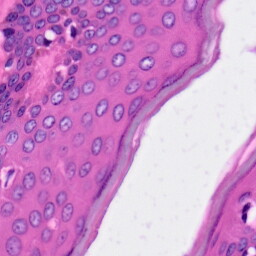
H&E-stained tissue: Skin